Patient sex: M
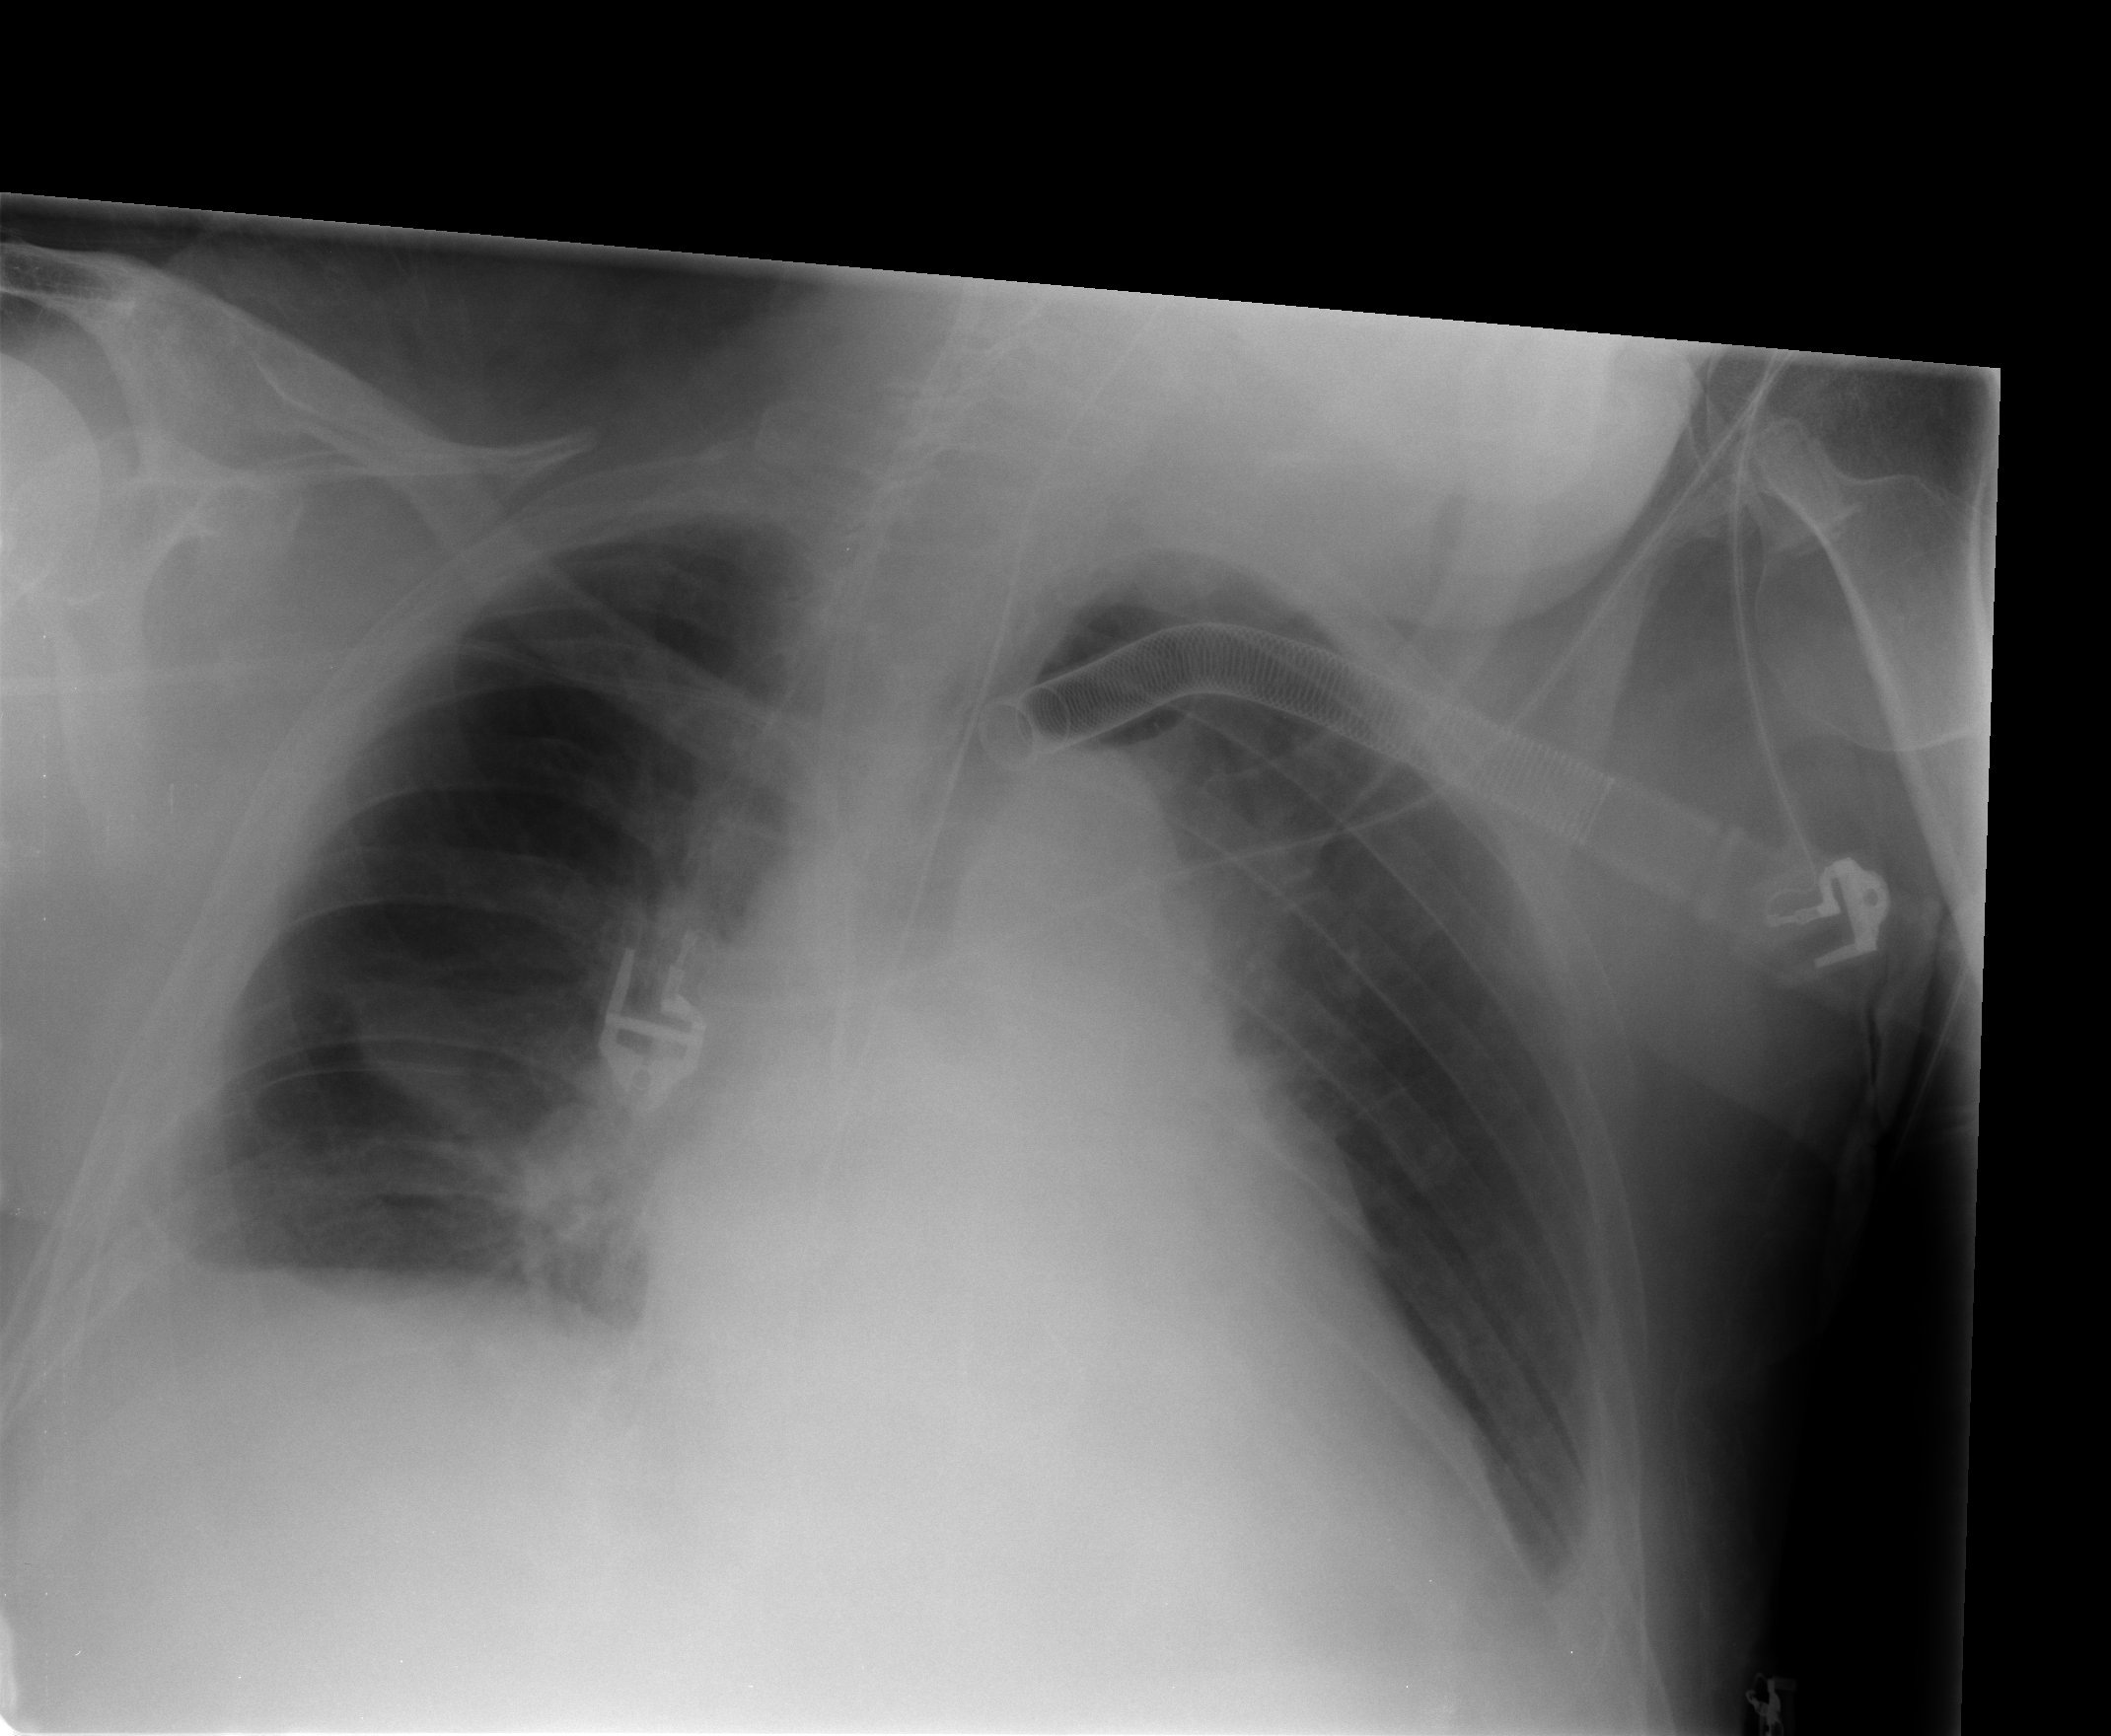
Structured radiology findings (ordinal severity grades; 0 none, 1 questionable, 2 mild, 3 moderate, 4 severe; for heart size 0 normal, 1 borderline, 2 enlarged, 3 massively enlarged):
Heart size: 2
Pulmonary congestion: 1
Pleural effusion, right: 1
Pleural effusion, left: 1
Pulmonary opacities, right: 0
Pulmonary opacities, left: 0
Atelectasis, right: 2
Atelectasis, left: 2